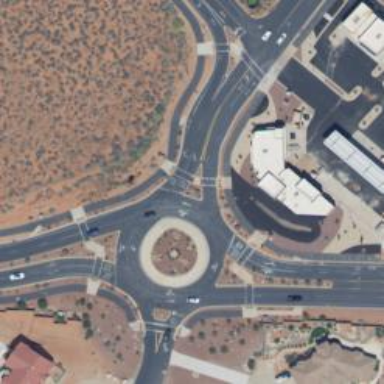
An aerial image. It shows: Primary highway with asphalt surface leading to roundabout.